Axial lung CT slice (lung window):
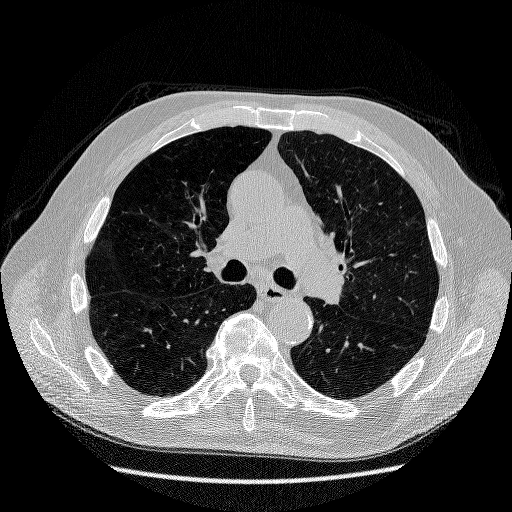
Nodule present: no